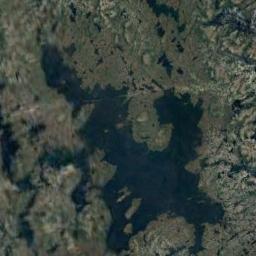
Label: lake